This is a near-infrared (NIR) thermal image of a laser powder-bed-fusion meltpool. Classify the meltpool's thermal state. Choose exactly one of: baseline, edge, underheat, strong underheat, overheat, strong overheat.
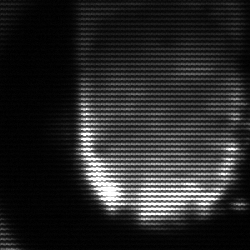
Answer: baseline